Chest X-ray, AP view. Patient: 61 years old, sex M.
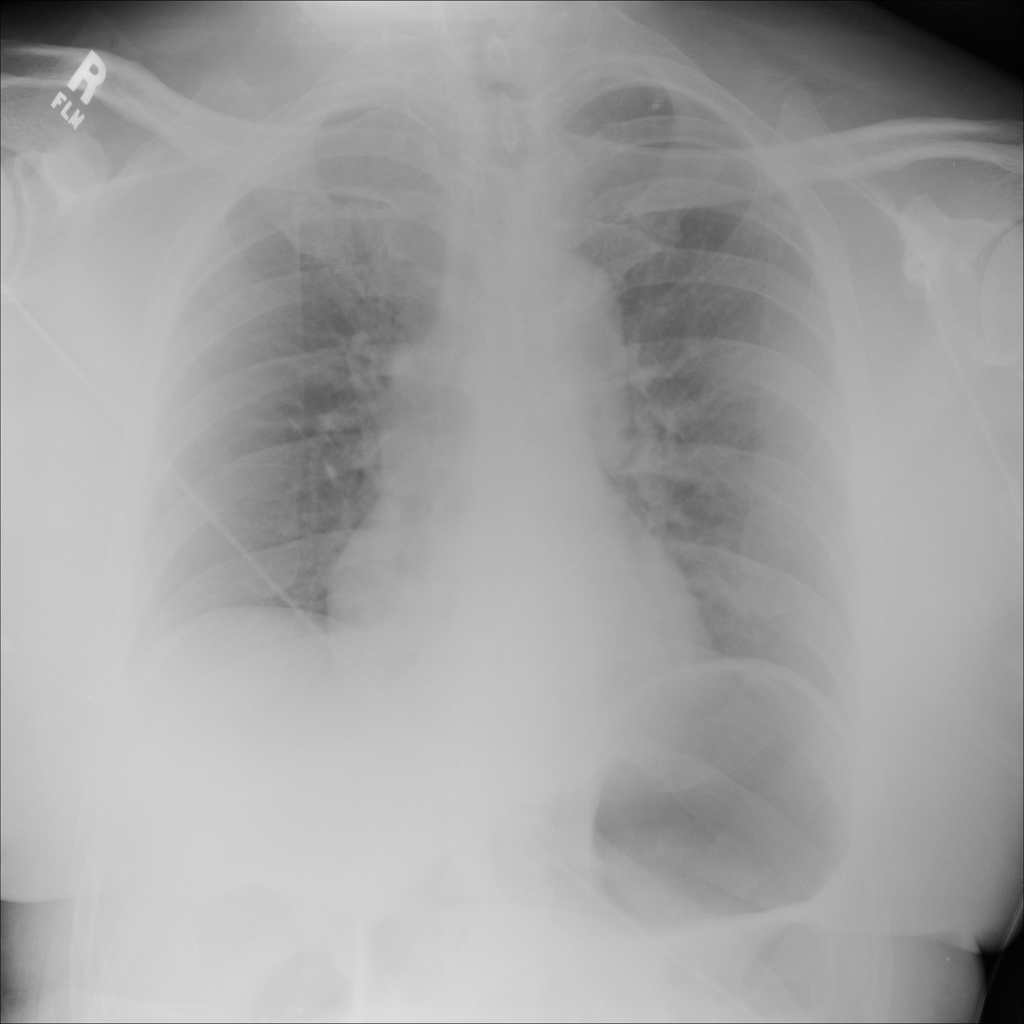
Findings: No Finding